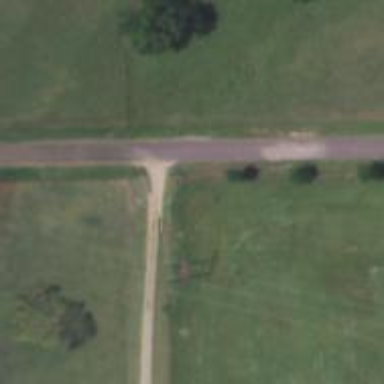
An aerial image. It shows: Unclassified road with asphalt surface.